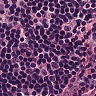
Metastatic tissue present: no